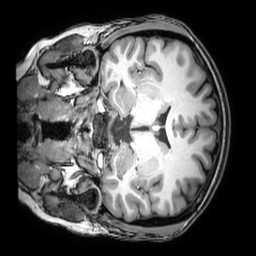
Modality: T1w
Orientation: coronal
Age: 23
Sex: female
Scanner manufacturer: philips
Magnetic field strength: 3 T
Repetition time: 0.008081 s
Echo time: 0.003707 s